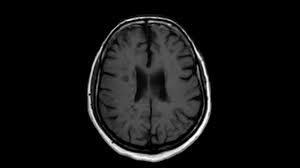
Label: notumor